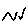
Label: zigzag